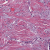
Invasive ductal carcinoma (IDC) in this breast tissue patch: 0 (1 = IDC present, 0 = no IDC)